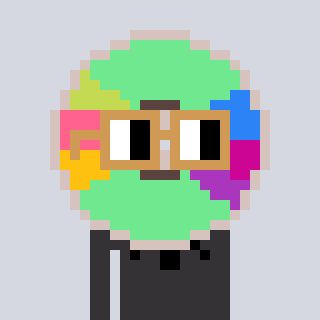
a pixel art character with square brown glasses, a cd-shaped head and a grayscale-colored body on a cool background